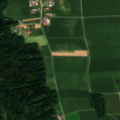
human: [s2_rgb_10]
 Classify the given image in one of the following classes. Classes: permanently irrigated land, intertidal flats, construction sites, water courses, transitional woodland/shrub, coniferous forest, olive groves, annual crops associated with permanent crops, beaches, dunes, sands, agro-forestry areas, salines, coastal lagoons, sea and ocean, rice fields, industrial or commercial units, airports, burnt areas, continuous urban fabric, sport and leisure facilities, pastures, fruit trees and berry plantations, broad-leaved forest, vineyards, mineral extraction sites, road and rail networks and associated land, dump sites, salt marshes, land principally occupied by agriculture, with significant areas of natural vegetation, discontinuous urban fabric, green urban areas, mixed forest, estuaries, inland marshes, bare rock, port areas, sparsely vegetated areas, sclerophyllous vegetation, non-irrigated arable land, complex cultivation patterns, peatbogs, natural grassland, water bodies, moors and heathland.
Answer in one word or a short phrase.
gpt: discontinuous urban fabric, non-irrigated arable land, mixed forest